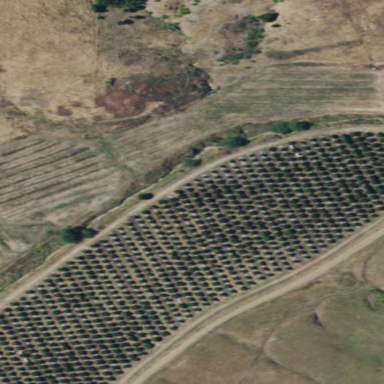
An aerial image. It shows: Orchard.